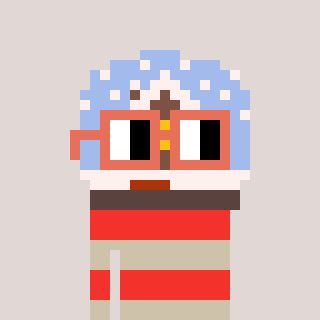
a pixel art character with square orange glasses, a snow globe-shaped head and a bege-colored body on a warm background